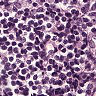
Metastatic tissue present: no